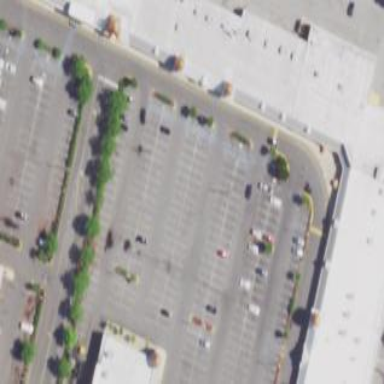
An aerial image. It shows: Commercial building.